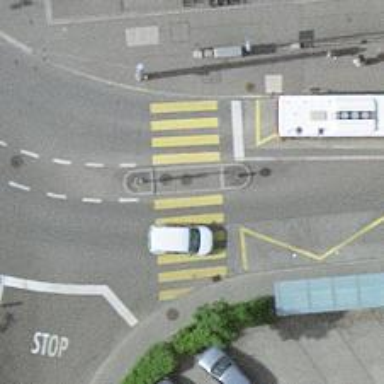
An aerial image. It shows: Kerb serving as barrier.